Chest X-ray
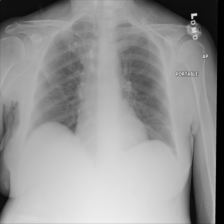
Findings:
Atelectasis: negative
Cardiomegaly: negative
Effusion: negative
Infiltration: negative
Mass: negative
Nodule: negative
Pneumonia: negative
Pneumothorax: negative
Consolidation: negative
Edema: negative
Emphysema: negative
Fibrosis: negative
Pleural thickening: negative
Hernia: negative